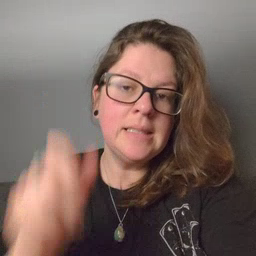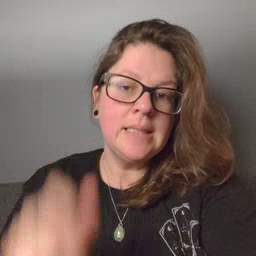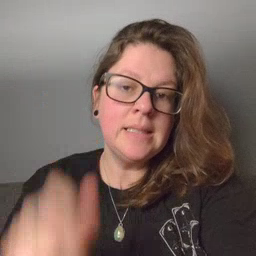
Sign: listen